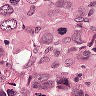
Metastatic tissue present: yes